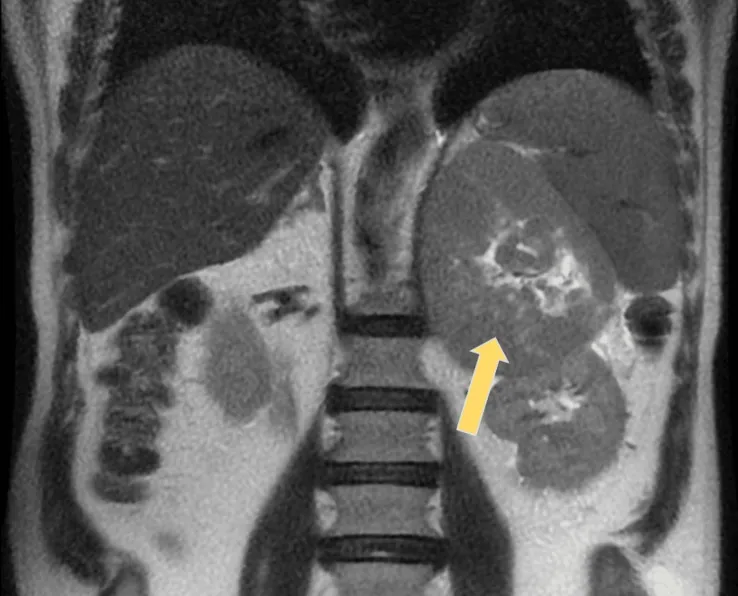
Abdominal magnetic resonance imaging. The yellow arrow indicates the adrenal mass.
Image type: radiology (mri)